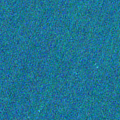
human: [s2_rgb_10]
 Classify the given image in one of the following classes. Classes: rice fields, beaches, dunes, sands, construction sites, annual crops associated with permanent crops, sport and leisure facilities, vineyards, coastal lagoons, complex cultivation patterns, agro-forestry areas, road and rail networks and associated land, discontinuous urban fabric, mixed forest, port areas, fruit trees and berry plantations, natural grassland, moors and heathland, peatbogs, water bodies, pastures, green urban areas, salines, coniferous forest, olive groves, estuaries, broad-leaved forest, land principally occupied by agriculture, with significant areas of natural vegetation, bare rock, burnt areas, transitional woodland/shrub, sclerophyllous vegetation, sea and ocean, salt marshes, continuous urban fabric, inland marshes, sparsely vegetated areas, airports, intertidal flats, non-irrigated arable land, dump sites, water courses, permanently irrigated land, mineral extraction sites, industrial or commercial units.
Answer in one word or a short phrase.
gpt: sea and ocean